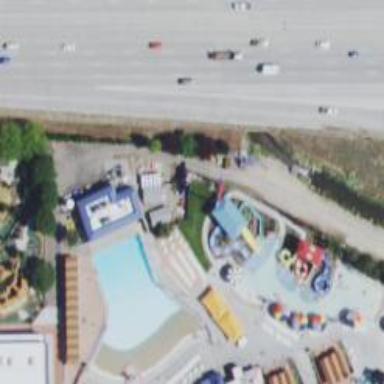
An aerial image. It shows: Water slide attraction.